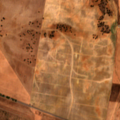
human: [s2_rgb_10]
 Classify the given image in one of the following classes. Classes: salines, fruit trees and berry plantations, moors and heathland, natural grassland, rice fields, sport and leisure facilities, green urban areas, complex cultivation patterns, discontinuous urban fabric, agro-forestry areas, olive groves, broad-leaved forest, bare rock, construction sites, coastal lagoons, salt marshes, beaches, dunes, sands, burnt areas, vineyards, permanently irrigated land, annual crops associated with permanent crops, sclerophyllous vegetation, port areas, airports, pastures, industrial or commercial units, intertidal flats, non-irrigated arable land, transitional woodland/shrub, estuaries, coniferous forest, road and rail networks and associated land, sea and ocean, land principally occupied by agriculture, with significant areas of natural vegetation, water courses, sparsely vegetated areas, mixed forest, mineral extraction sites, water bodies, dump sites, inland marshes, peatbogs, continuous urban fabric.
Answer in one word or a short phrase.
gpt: non-irrigated arable land, transitional woodland/shrub